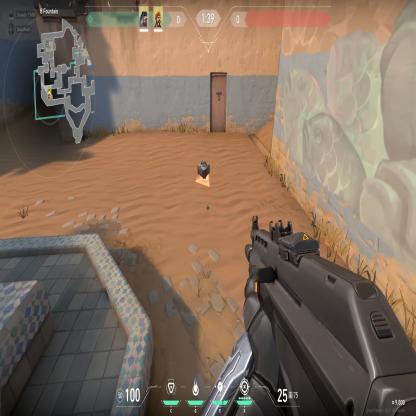
Label: dropped spike